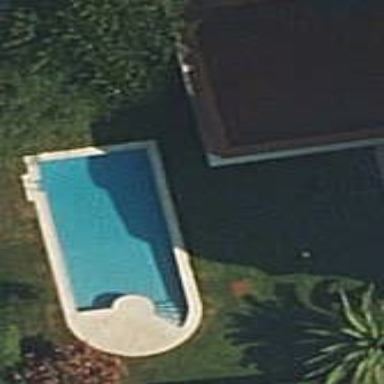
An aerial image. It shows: Swimming pool located in leisure land.